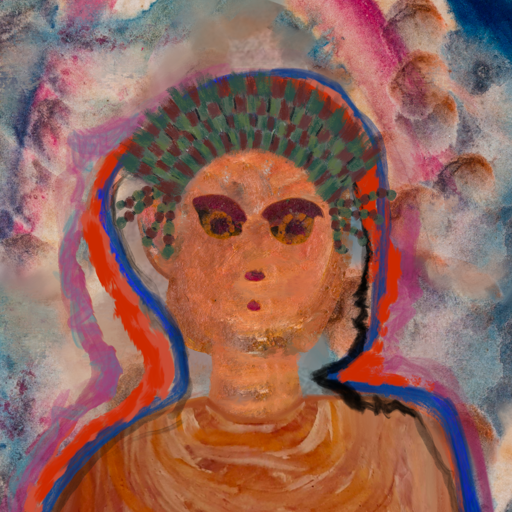
Background: Rupkatha, Head And Neck Front: Boggyland, Face Front: Doll, Bust: Pious_Lady, Hair Front: Experience, Head Accessory: After_Raid_Crown, Second Necklace: Blank, Necklace: Blank, Baby: Blank